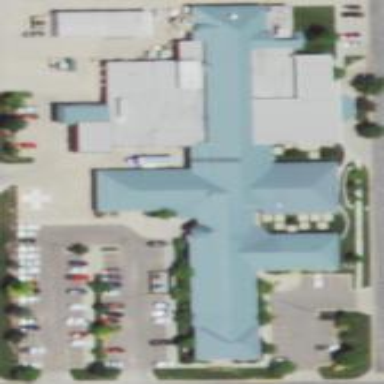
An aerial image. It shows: Healthcare facility identified as hospital.